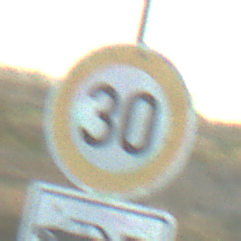
Verkehrszeichen: Geschwindigkeit30
Zusatzzeichen unten: HinweisDurchSinnbild15
Umgebung: Outdoor, Nature
Tageszeit: SunriseSunset
Wetter: PartlyCloudy
Licht: Natural
Jahreszeit: NotSpecified
Kontrast: MediumContrast